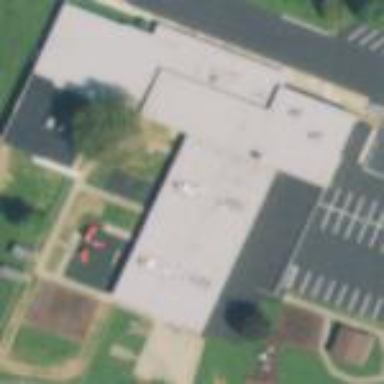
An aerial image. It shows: School building.